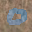
Label: 0